Interaction volume radius: 10 \u00c5
Interaction volume height: 10 \u00c5
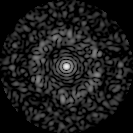
Disorder parameter: 0.8406